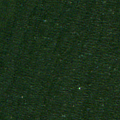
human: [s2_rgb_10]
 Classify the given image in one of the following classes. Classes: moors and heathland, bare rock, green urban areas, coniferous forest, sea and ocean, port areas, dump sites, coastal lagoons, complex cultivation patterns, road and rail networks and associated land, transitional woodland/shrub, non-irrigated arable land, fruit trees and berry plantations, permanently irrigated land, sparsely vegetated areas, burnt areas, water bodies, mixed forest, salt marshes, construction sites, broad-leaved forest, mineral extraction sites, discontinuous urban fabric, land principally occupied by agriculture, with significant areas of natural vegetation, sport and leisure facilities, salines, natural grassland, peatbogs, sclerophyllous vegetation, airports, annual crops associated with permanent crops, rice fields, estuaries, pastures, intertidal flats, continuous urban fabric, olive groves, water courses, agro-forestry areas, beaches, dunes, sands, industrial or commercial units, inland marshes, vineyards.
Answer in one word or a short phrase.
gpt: sea and ocean